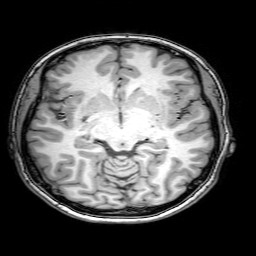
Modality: T1w
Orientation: coronal